Question: i'm trying to search for all users from firebase and i have done that by getting all users from firestore but the problem is that i dont want myself to appear between the users in search bar...in other way..i want to get all users except myself so how to do it in this code ?
'''
Widget buildResults(BuildContext context) {
return StreamBuilder<QuerySnapshot>(
stream: FirebaseFirestore.instance.collection('users').snapshots(),
builder: (context, snapshots){
return(snapshots.connectionState == ConnectionState.waiting)
? Center(
child: CircularProgressIndicator(),
)
: ListView.builder(
itemCount: SocialCubit.get(context).users.length,
itemBuilder: (context, index) {
var data = snapshots.data!.docs[index].data()
as Map<String, dynamic>;
if (query.isEmpty) {
return ListTile(
title: Text(
data['name'],
maxLines: 1,
overflow: TextOverflow.ellipsis,
style: TextStyle(
color: Colors.black54,
fontSize: 16,
fontWeight: FontWeight.bold),
),
subtitle: Text(
data['bio'],
maxLines: 1,
overflow: TextOverflow.ellipsis,
style: TextStyle(
color: Colors.black54,
fontSize: 16,
fontWeight: FontWeight.bold),
),
leading: CircleAvatar(
backgroundImage: NetworkImage(data['image']),
),
);
}
if (data['name']
.toString()
.toLowerCase()
.startsWith(query.toLowerCase())) {
return ListTile(
onTap: ()
{
Navigator.push(context, MaterialPageRoute(builder: (context)=> ChatDetailsScreen(SocialCubit.get(context).users[index])));
},
title: Text(
data['name'],
maxLines: 1,
overflow: TextOverflow.ellipsis,
style: TextStyle(
color: Colors.black54,
fontSize: 16,
fontWeight: FontWeight.bold),
),
subtitle: Text(
data['bio'],
maxLines: 1,
overflow: TextOverflow.ellipsis,
style: TextStyle(
color: Colors.black54,
fontSize: 16,
fontWeight: FontWeight.bold),
),
leading: CircleAvatar(
backgroundImage: NetworkImage(data['image']),
),
);
}
return Container();
});
},
);
}
'''
is there a way to implement it on the above code ?

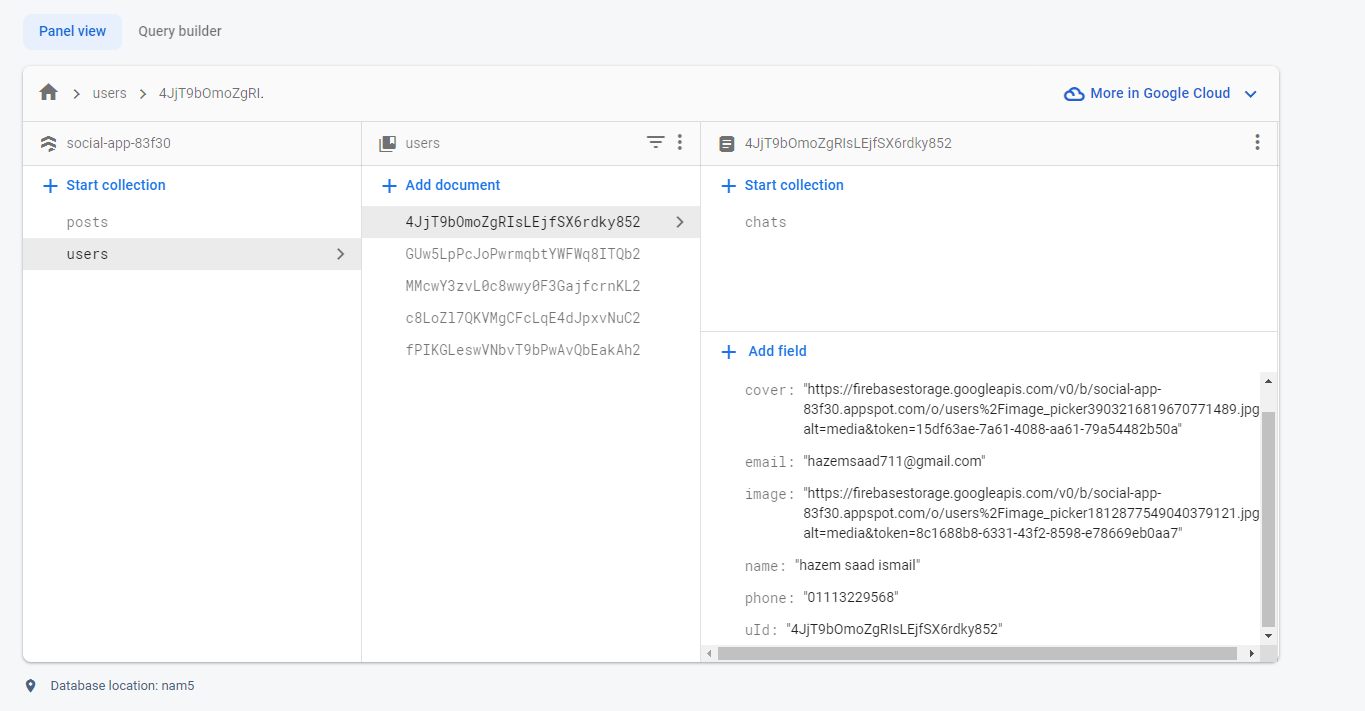
Answer: you can exclude your uid from the 'Query', with the 'where()' filtering method like this:
'''
return StreamBuilder<QuerySnapshot>(
stream: FirebaseFirestore.instance.collection('users').where("uId", isNotEqualTo: FirebaseAuth.instance.currentUser!.uid).snapshots(),
// ...
'''
this will return all documents of your 'users' collection which have an 'uid' property different than your uid for from Firebase auth.